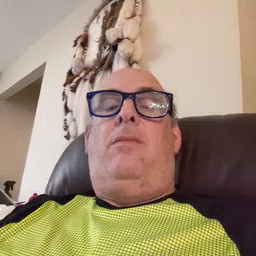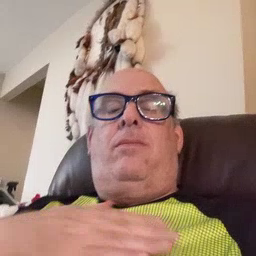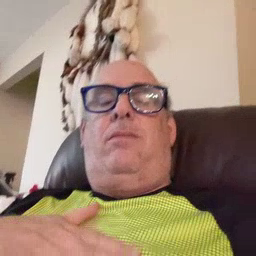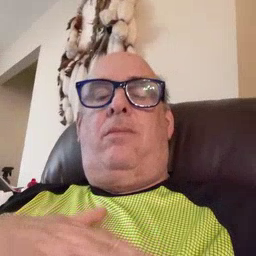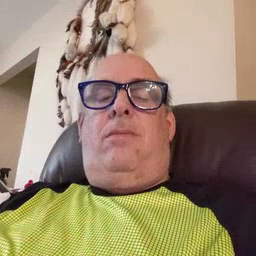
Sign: please